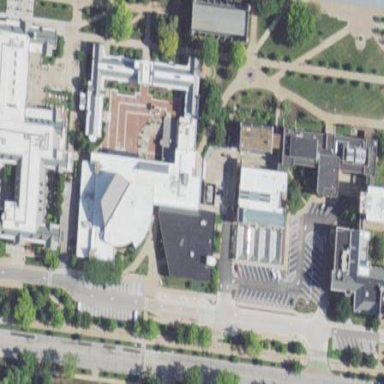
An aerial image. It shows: University building.